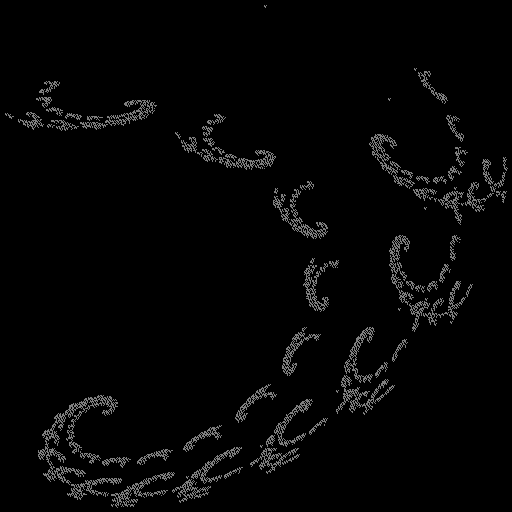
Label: spiral